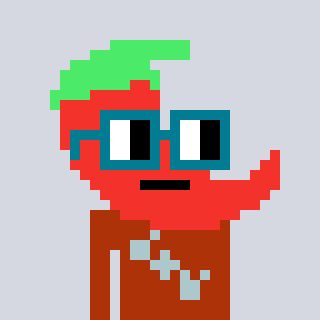
a pixel art character with square dark green glasses, a chilli-shaped head and a hotbrown-colored body on a cool background